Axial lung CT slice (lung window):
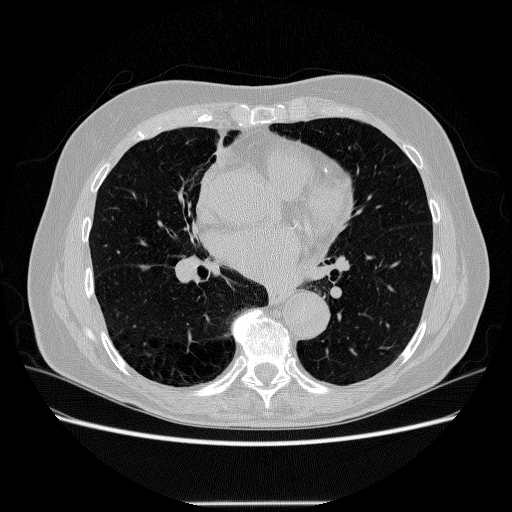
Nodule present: yes
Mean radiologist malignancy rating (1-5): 3